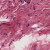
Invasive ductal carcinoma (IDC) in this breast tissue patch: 0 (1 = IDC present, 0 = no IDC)